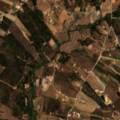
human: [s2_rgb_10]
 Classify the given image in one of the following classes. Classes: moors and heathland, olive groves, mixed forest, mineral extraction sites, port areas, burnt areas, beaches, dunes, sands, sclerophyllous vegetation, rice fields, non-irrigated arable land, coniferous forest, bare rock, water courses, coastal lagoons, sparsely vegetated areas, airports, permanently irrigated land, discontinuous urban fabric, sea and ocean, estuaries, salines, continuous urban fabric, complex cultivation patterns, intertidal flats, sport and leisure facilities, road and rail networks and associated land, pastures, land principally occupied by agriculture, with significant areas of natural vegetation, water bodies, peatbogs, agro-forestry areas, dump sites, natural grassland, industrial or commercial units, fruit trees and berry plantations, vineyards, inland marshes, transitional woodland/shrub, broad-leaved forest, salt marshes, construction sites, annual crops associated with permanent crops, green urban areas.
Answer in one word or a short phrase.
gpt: permanently irrigated land, complex cultivation patterns, land principally occupied by agriculture, with significant areas of natural vegetation, mixed forest, transitional woodland/shrub